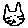
Label: cat